Field crop: tomato
Growth stage: 2
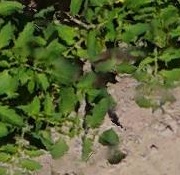
Species: tomato